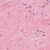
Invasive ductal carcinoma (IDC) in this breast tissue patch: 0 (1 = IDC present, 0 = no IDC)